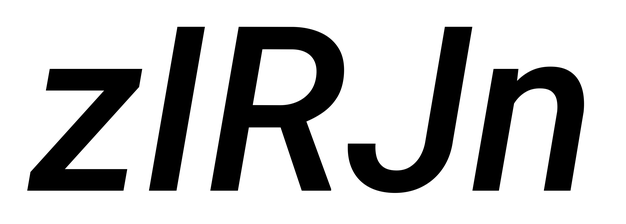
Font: Roboto-Italic_Medium_Italic